Question: I want to know if this control derives from UITableViewController?

If so, how?
Thank you.
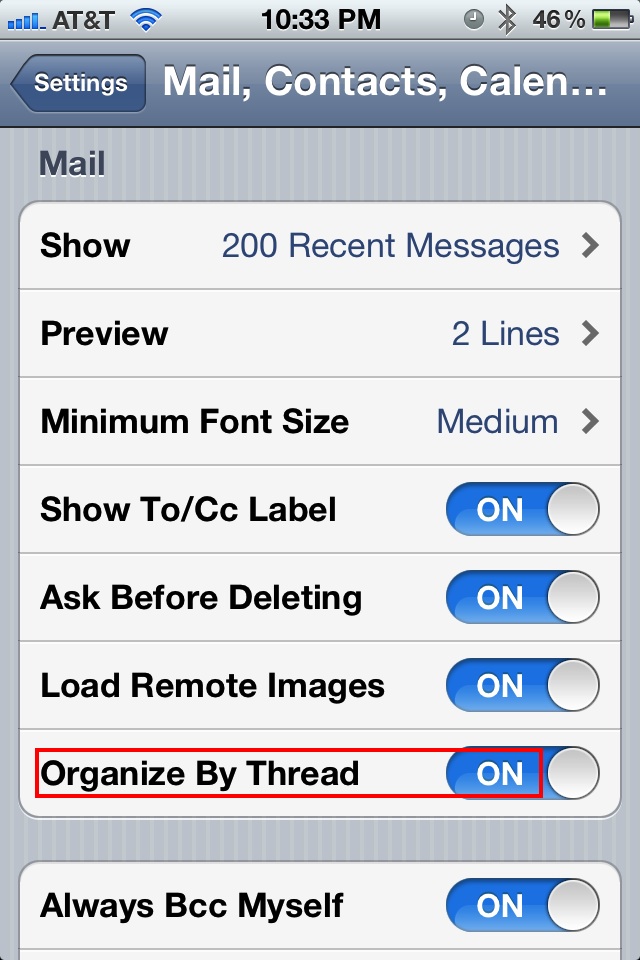
Answer: This is how you add the UISwitch view to the table cell. (As an accessory)
'''
- (UITableViewCell *)tableView:(UITableView *)tableView cellForRowAtIndexPath:(NSIndexPath *)indexPath {
static NSString *CellIdentifier = @"Cell";
UITableViewCell *cell = [tableView dequeueReusableCellWithIdentifier:CellIdentifier];
if (cell == nil) {
cell = [[[UITableViewCell alloc] initWithStyle:UITableViewCellStyleDefault reuseIdentifier:CellIdentifier] autorelease];
//add a switch
UISwitch *switchview = [[UISwitch alloc] initWithFrame:CGRectZero];
cell.accessoryView = switchview;
[switchview release];
}
cell.textLabel.text = [NSString stringWithFormat:@"%d", indexPath.row];
return cell;
}
'''